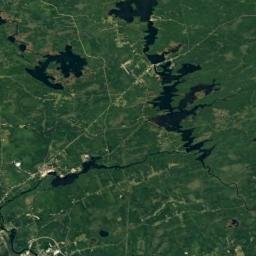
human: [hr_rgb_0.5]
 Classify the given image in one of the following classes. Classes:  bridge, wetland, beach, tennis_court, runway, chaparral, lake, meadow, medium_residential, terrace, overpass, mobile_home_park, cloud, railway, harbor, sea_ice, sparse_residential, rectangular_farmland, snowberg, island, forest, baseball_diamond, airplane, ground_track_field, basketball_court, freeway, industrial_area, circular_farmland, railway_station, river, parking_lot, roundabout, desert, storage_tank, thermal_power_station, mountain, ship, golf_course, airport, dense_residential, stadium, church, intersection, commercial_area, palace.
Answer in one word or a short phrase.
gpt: wetland